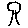
Label: tree